Interaction volume radius: 5 \u00c5
Interaction volume height: 10 \u00c5
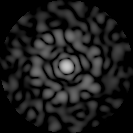
Disorder parameter: 0.8177